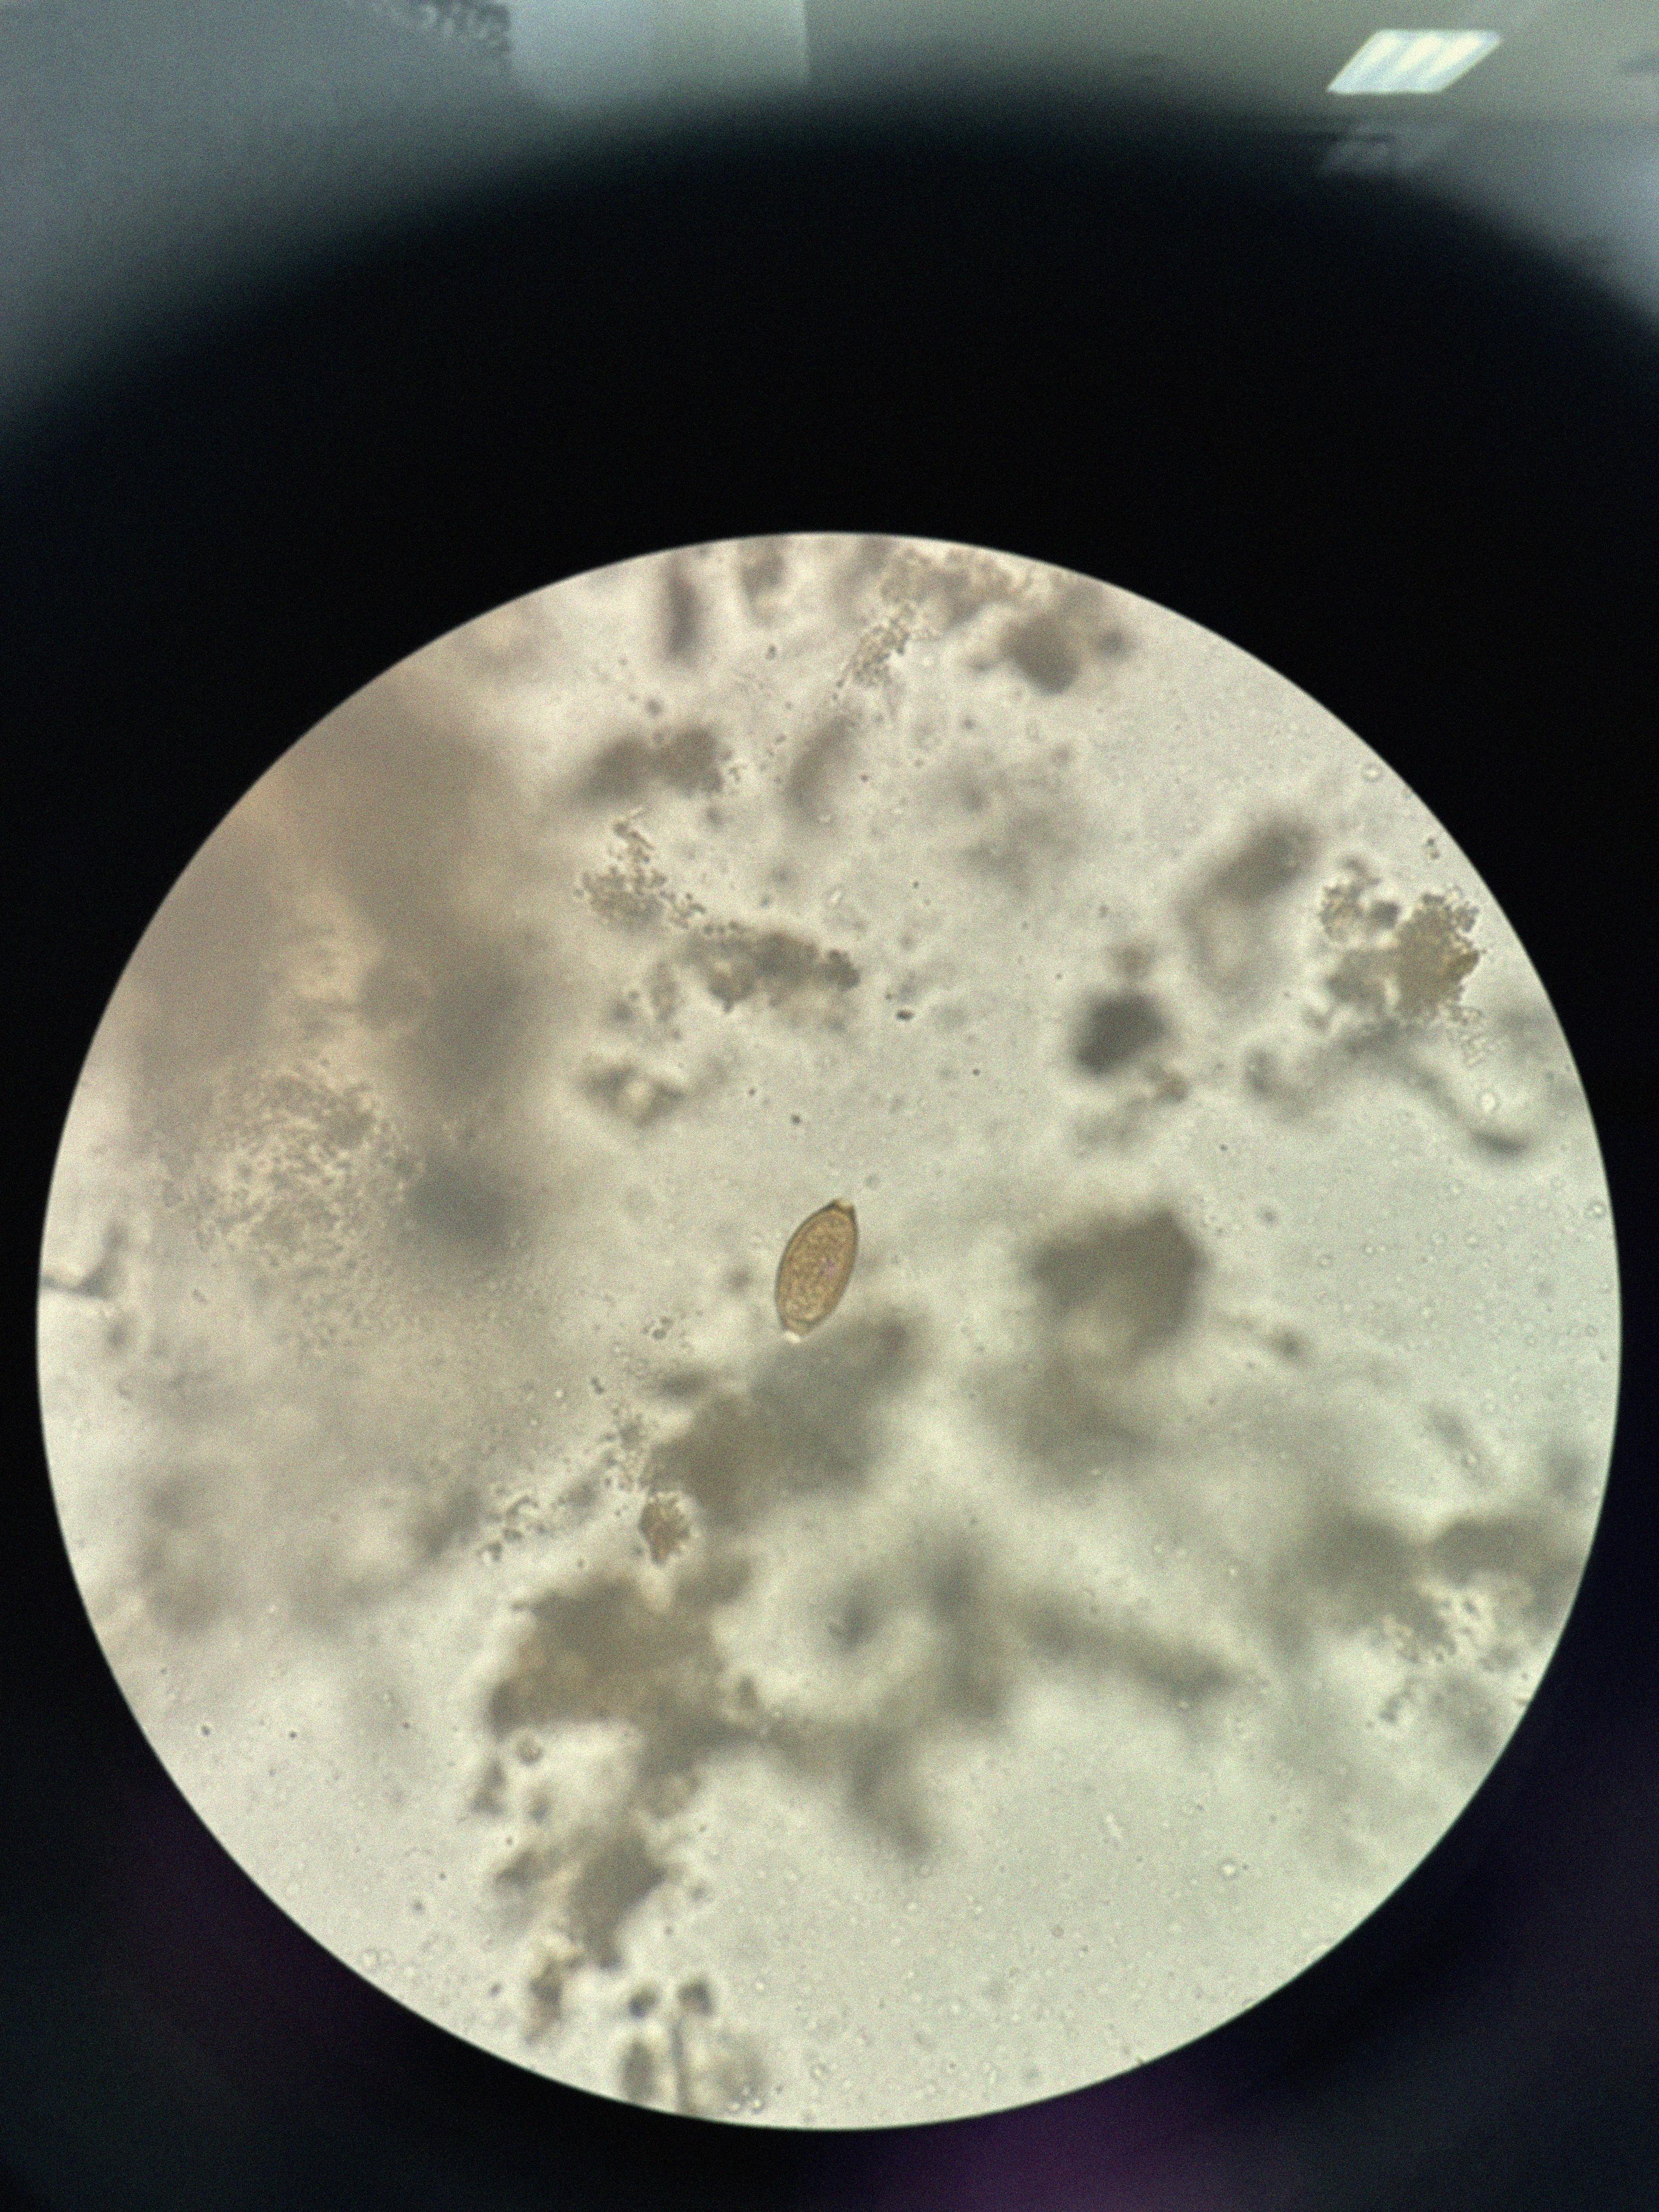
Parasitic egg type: Trichuris trichiura